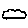
Label: cloud